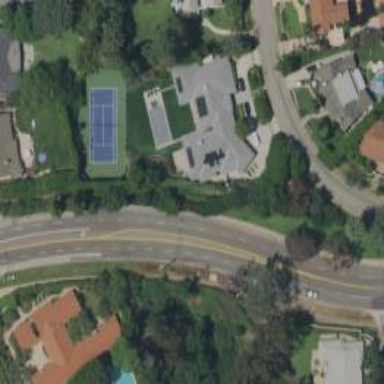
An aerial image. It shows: Secondary road bordered by residential properties.